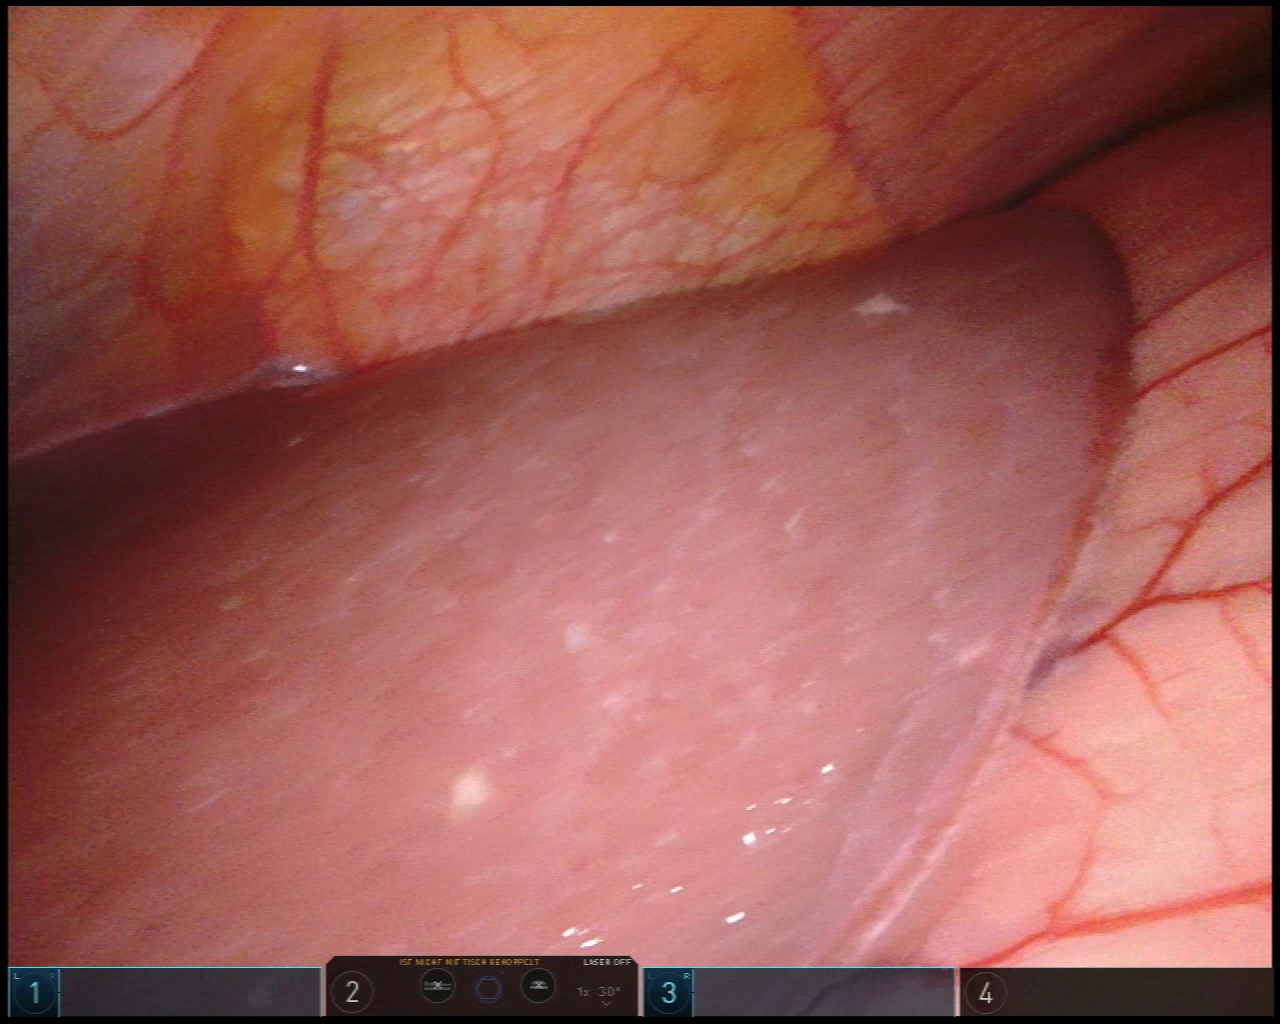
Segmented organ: abdominal_wall
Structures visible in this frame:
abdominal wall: yes
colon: no
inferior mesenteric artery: no
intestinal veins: no
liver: yes
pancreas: no
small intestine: no
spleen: no
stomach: yes
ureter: no
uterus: no
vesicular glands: no